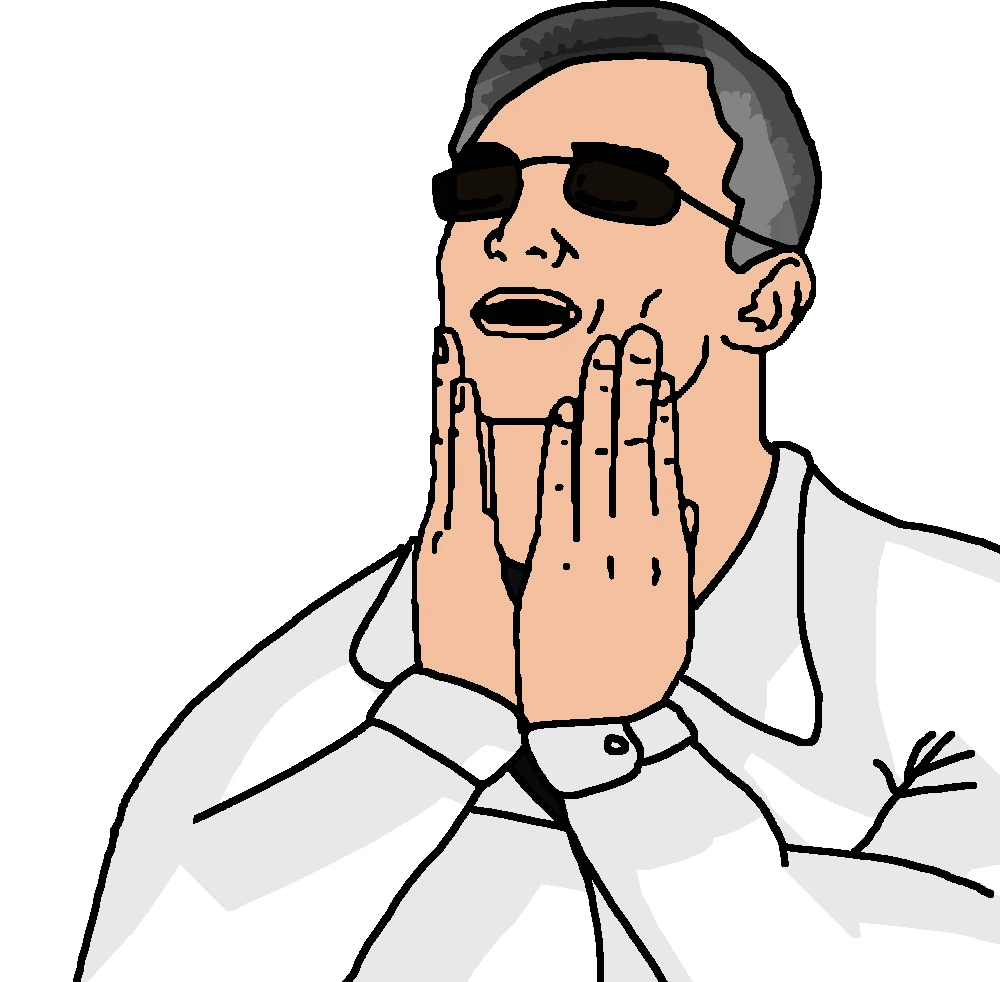
Label: 5_Feels_Good